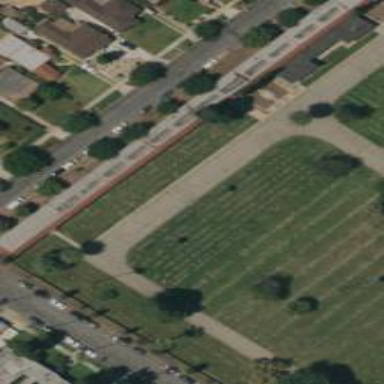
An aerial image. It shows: Building located in graveyard.